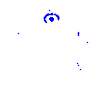
Particle: kaon